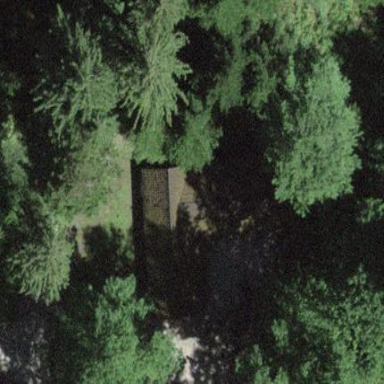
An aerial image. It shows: Cabin is depicted in the image.